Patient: sex M, age 54
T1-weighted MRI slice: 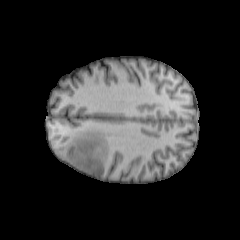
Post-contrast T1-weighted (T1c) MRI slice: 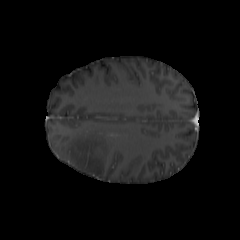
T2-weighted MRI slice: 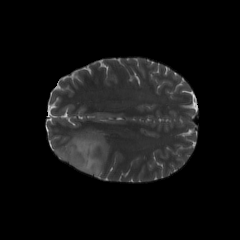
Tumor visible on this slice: yes
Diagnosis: Astrocytoma, IDH-wildtype
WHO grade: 3